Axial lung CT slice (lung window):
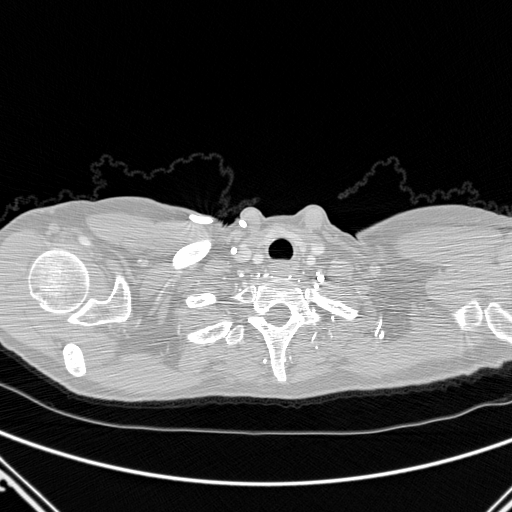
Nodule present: no